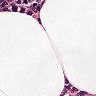
Metastatic tissue present: no